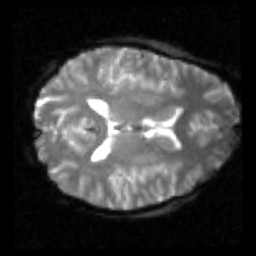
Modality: inplaneT2
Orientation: axial
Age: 25
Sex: female